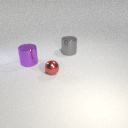
large purple metal cylinder in front of large gray metal cylinder